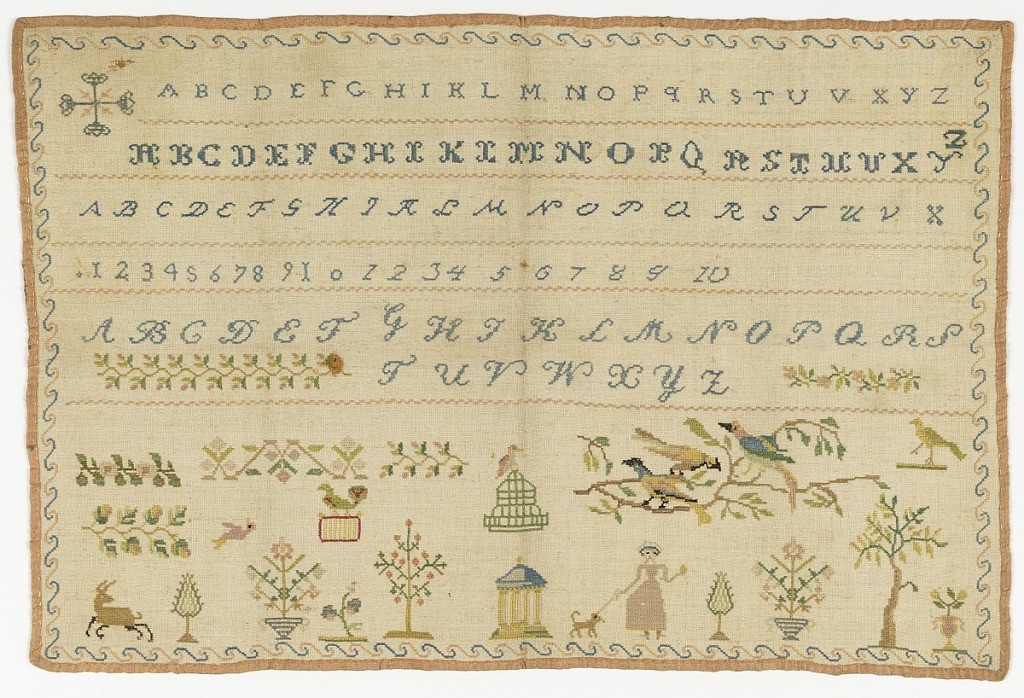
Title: Sampler
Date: ca. 1815
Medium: silk embroidery on linen foundation Technique: cross stitch on plain weave
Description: Alphabets, numerals, birds, plants, people all surrounded by a border of scrolls.  Bound with pink silk ribbon.